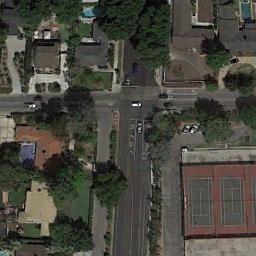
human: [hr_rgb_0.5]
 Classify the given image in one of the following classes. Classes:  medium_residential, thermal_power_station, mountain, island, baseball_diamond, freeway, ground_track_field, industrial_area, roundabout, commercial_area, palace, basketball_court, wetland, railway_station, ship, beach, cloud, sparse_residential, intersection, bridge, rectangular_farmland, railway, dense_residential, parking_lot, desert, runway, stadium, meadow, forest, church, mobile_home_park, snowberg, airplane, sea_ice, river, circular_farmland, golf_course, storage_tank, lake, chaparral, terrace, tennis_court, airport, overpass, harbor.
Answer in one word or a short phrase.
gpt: tennis_court